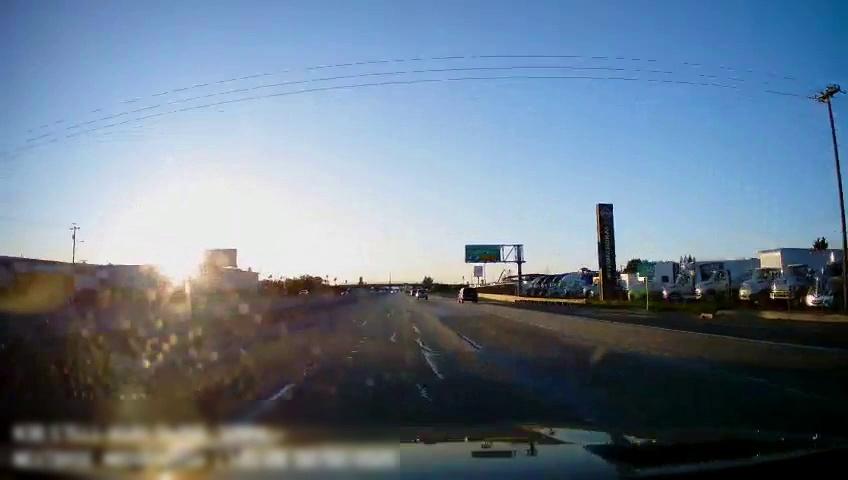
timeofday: Day
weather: Sunny
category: Drivable Space
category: Vehicles | Truck
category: Vehicles | SUV
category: Vehicles | SUV
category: Lanes | Current Lane
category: Lanes | Alternate Lane
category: Lanes | Alternate Lane
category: Lanes | Alternate Lane
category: Traffic | Signs